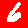
Digit: 6